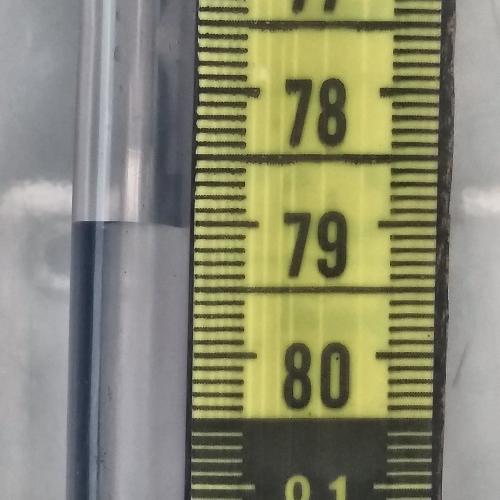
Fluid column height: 79.0 cm